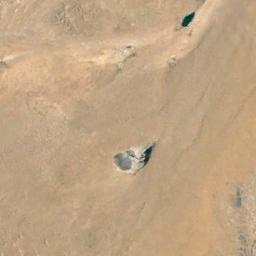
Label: desert